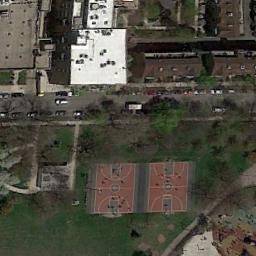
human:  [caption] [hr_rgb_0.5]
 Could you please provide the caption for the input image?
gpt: Two basketball courts are on the lawn, One street away from the residential area .

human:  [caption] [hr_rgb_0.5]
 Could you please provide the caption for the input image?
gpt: Two basketball courts on the lawn and some buildings arranged neatly beside .

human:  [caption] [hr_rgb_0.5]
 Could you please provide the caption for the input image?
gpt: Two basketball courts and many houses are on both side of a road .

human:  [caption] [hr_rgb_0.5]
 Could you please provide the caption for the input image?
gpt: There are two basketball courts at the bottom of the picture .

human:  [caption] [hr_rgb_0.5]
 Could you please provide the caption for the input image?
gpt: Two basketball courts are surrounded by grass .